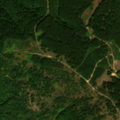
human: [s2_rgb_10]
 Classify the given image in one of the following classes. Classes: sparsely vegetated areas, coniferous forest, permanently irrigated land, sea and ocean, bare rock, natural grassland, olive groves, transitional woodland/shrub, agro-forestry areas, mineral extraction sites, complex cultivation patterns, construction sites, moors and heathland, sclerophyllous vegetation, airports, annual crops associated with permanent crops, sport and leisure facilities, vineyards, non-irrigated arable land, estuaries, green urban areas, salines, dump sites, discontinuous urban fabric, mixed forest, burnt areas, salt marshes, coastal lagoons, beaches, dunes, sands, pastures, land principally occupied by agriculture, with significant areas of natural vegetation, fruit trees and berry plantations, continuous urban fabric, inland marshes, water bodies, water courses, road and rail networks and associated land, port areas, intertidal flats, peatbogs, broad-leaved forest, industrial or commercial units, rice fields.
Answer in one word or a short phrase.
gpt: broad-leaved forest, transitional woodland/shrub